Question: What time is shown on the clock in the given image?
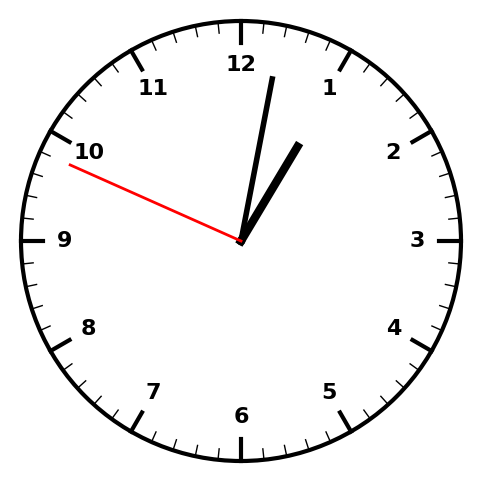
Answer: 01:01:49